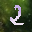
Label: 2